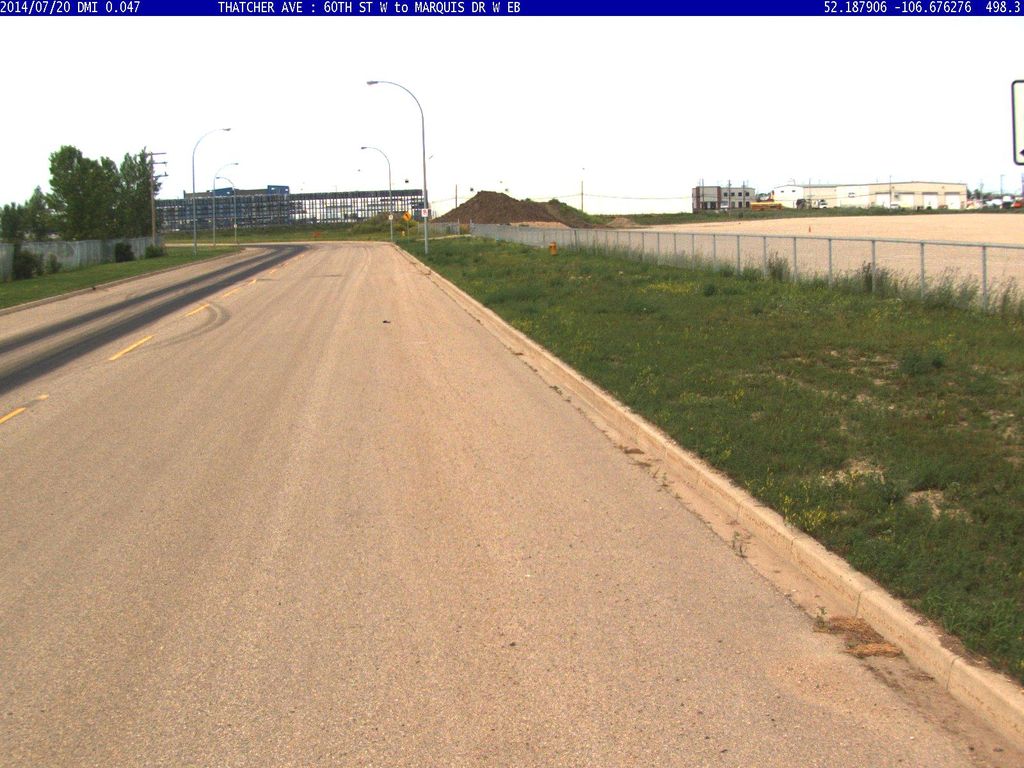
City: saskatoon